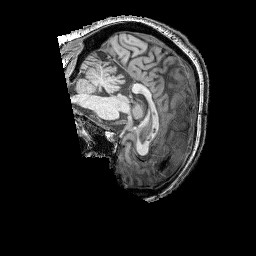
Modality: T1w
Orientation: sagittal
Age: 62
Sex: female
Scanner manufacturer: siemens
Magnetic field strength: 3 T
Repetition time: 2.25 s
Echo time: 0.00411 s